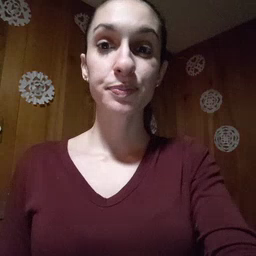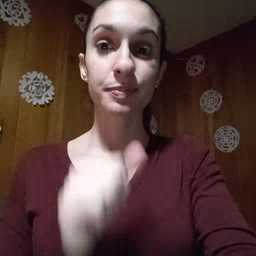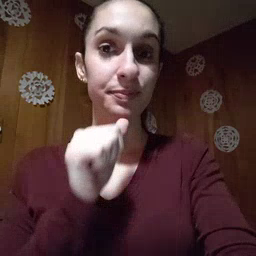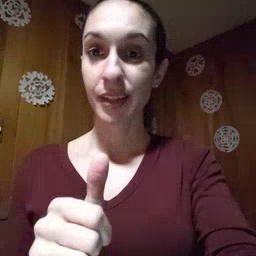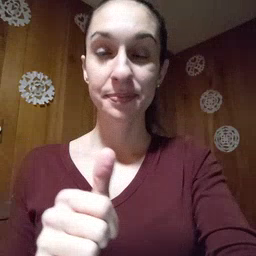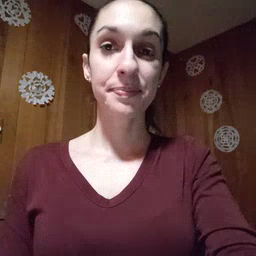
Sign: not